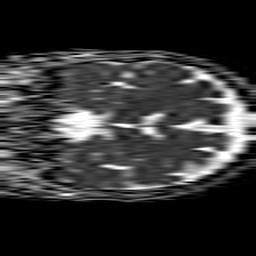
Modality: ADC
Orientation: coronal
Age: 65
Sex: female
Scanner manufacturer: philips
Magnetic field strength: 1.5 T
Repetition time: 4.6 s
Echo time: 0.08631 s